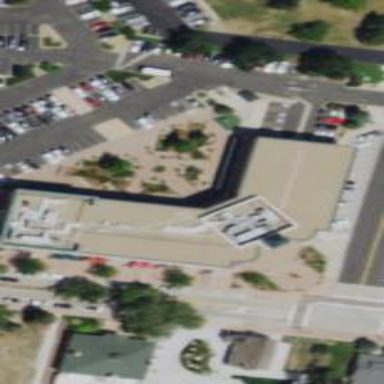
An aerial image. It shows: Retail building.